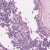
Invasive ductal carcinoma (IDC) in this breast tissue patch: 0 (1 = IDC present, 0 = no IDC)